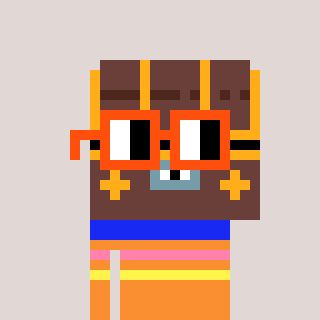
a pixel art character with square orange glasses, a treasure chest-shaped head and a orange-colored body on a warm background